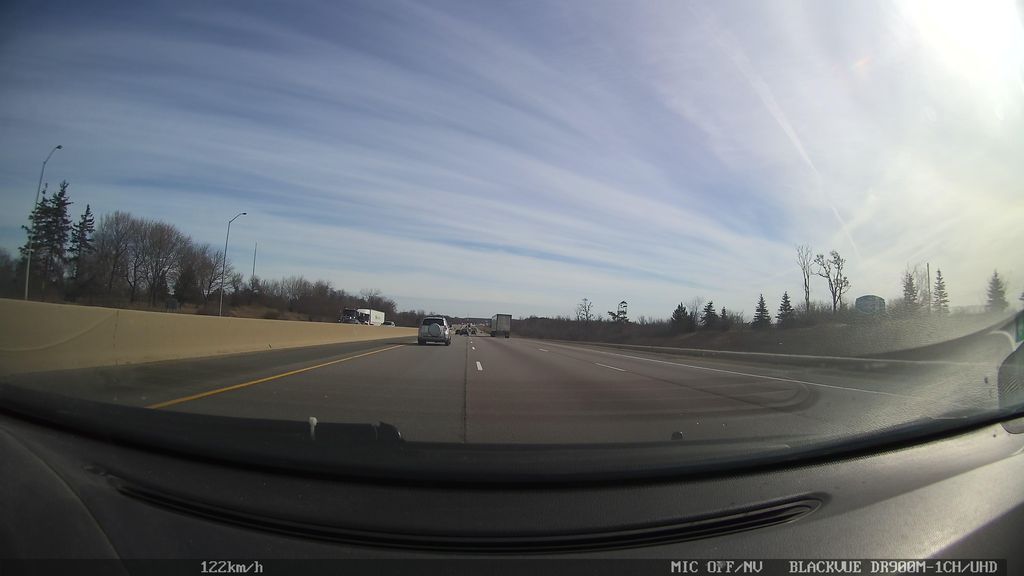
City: kitchener-waterloo